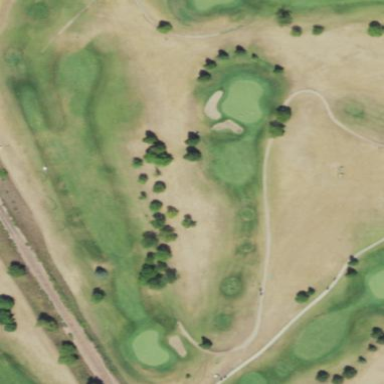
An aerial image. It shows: Golf fairway covered with lush grass.